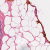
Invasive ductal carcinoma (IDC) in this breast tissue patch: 0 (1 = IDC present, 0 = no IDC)